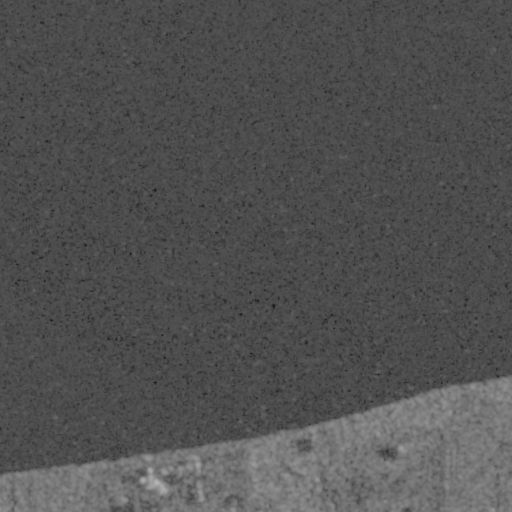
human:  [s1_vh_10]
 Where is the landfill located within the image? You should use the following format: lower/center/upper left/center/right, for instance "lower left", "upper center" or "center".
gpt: The landfill is located in the lower right of the image.
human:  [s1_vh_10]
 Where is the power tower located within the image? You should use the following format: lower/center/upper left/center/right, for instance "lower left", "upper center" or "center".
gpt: The power tower is located in the lower left of the image.
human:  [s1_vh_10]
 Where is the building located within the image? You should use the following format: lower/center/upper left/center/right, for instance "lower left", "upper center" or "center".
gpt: The building is located in the lower of the image.
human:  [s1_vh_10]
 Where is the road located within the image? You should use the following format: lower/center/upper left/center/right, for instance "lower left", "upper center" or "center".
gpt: The road is located in the lower of the image.
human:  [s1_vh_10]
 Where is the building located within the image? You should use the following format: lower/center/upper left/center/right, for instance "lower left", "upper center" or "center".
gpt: The building is located in the lower of the image.
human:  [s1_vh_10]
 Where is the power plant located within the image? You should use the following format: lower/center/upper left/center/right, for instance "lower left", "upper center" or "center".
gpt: There is no power plant in the image.

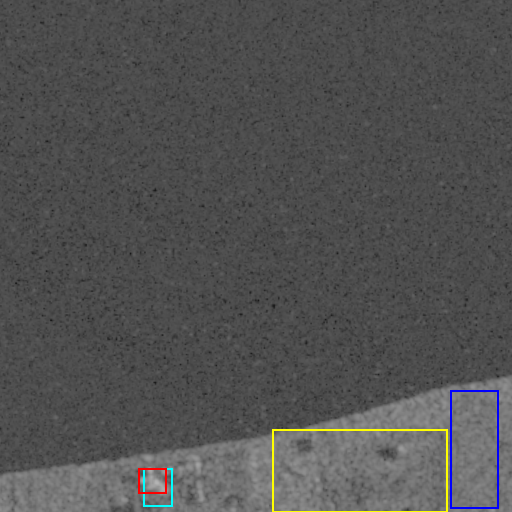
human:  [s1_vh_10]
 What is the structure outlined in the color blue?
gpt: The structure outlined in blue is a crop field.
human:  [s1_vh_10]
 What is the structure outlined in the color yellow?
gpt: The structure outlined in yellow is a landfill.
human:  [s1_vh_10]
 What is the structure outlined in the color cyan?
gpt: The structure outlined in cyan is a building.
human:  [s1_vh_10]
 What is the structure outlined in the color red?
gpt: The structure outlined in red is a building.
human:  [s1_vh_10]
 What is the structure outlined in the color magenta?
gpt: There is no magenta outline.